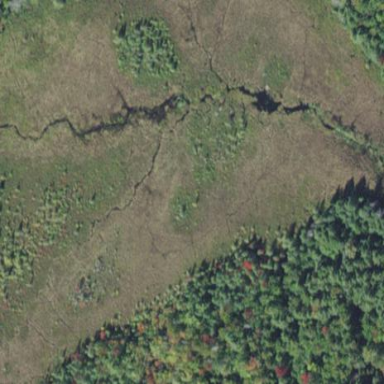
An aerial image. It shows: Marsh wetland.